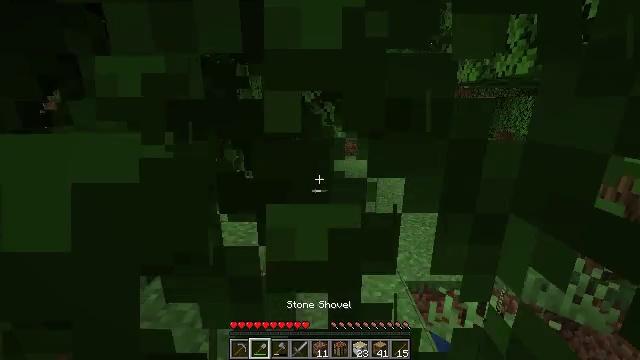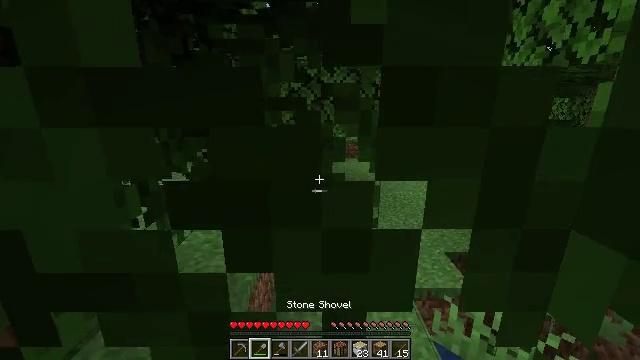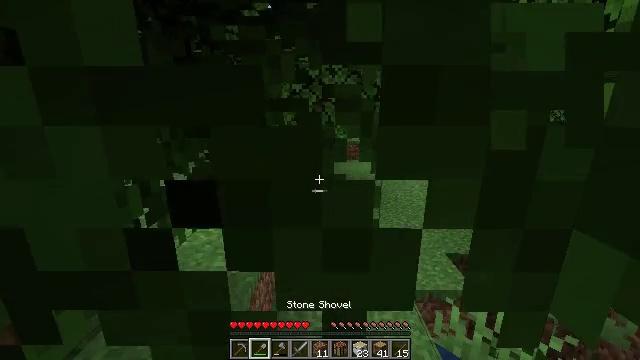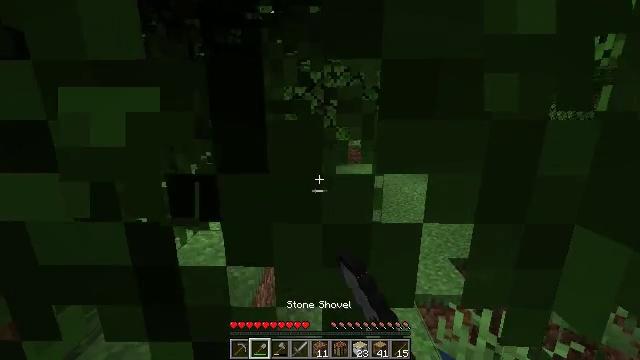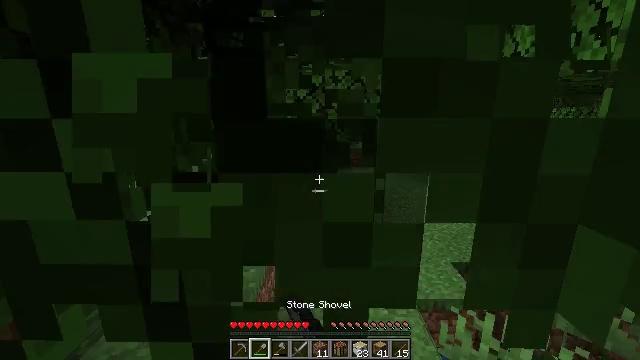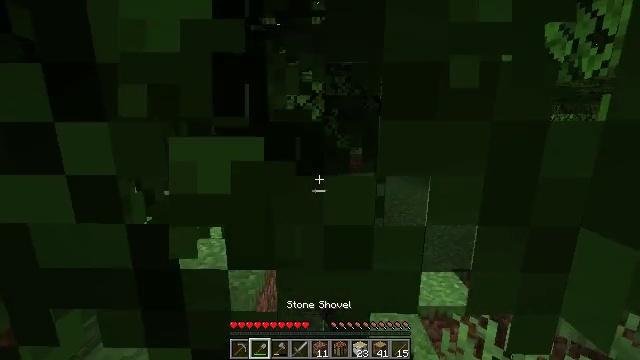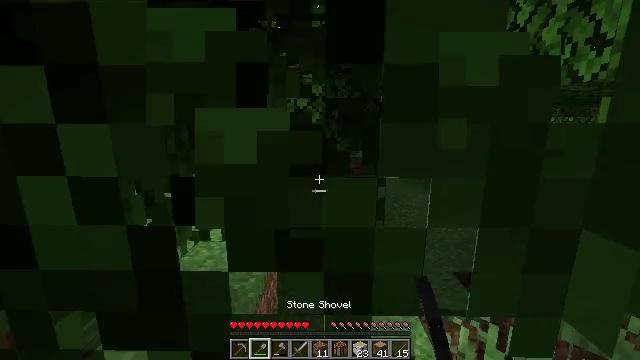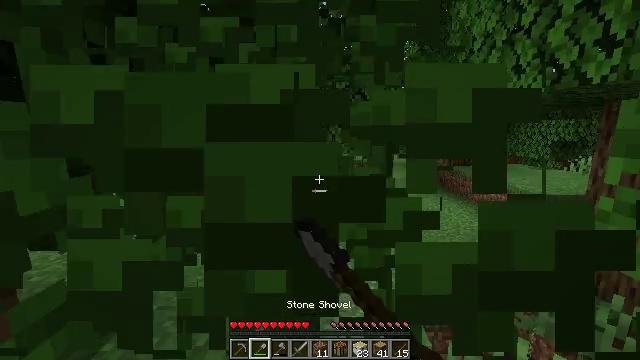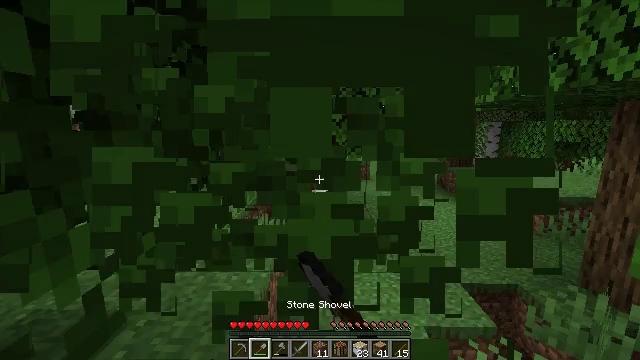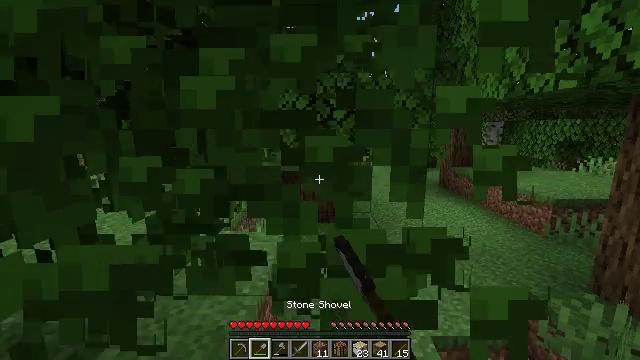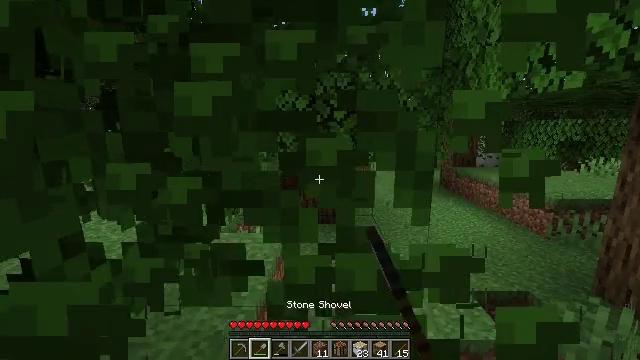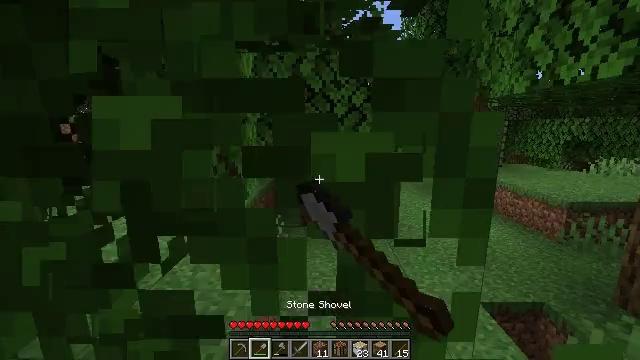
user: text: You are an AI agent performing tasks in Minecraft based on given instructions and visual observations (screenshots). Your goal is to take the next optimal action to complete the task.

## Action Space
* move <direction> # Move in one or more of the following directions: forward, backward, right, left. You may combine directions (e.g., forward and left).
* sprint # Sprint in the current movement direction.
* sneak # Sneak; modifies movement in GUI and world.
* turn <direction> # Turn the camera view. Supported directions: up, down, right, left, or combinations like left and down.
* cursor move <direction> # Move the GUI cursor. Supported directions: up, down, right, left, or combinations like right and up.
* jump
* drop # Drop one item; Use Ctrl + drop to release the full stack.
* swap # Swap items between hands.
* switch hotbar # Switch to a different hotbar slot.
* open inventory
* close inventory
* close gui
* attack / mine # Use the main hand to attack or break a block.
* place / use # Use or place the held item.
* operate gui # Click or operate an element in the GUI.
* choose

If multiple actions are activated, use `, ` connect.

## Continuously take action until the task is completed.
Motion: motion action
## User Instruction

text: Gather oak leaves by attacking.
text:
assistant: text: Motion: move forward, attack / mine
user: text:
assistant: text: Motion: move forward, attack / mine
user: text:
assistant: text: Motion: move forward, attack / mine
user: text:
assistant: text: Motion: move forward, attack / mine
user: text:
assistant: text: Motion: move forward, turn up, attack / mine
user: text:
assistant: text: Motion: move forward, attack / mine
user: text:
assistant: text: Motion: move forward, attack / mine
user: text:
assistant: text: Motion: move forward, attack / mine
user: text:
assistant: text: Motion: move forward, attack / mine
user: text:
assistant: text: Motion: move forward, attack / mine
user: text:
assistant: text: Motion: move forward, attack / mine
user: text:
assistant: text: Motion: attack / mine